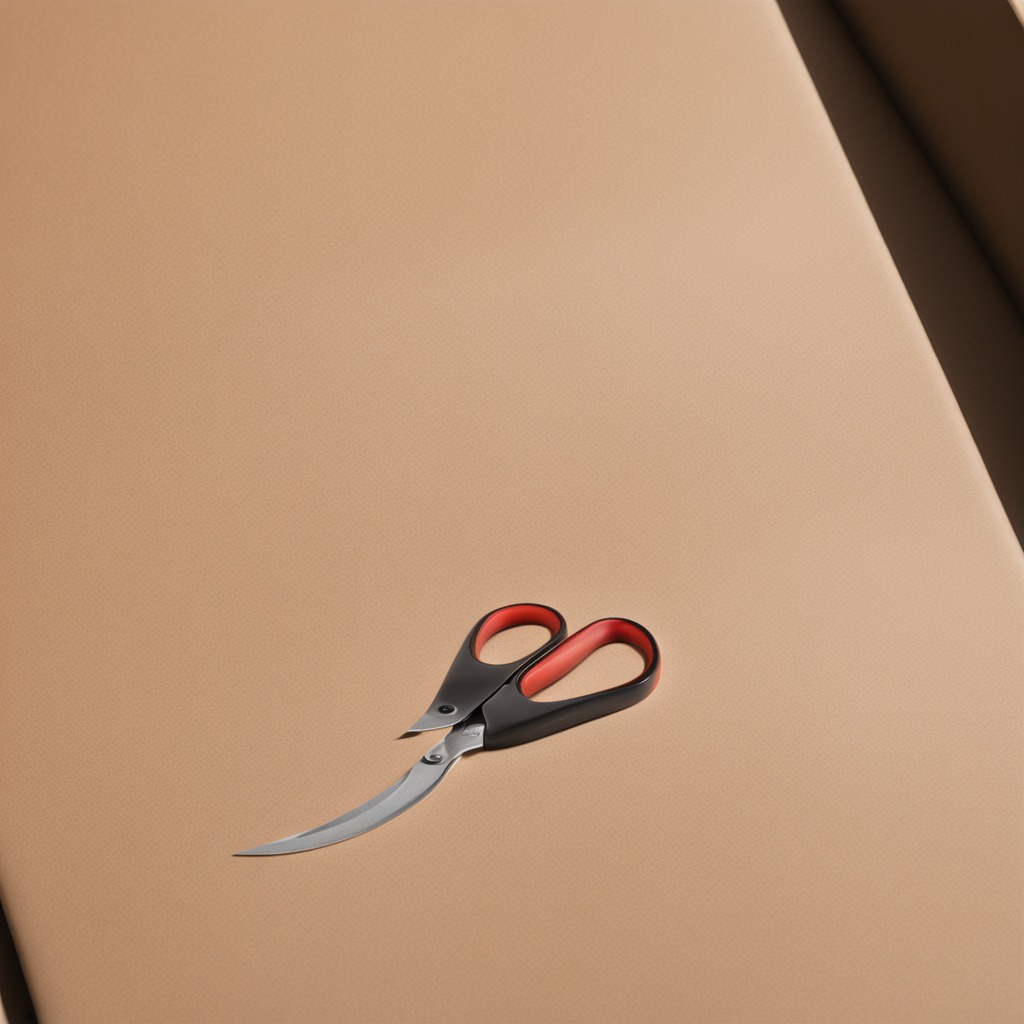
A scissor lies on a clean dry cardboard box surface in an outdoor workshop during daytime bright natural light soft shadows slightly creased but